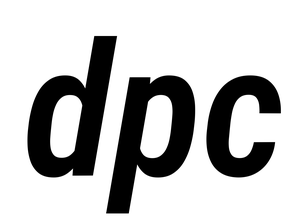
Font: Roboto-Italic_Condensed_SemiBold_Italic